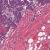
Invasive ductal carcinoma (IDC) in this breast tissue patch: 0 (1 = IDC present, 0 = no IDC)